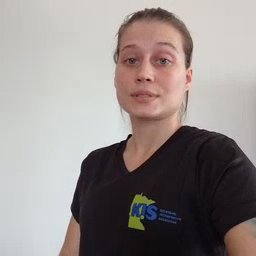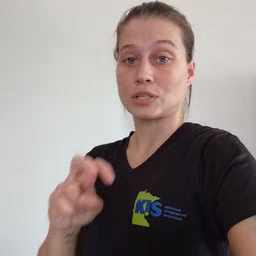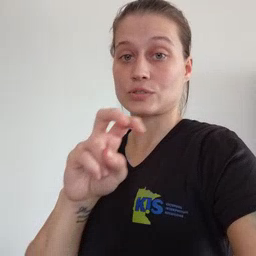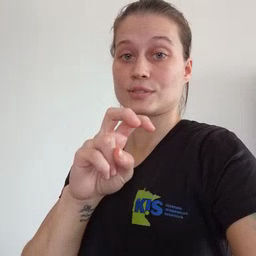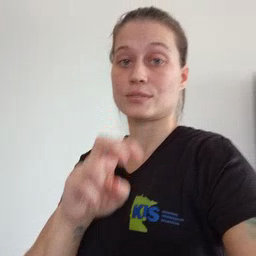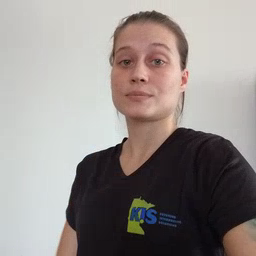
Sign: stairs